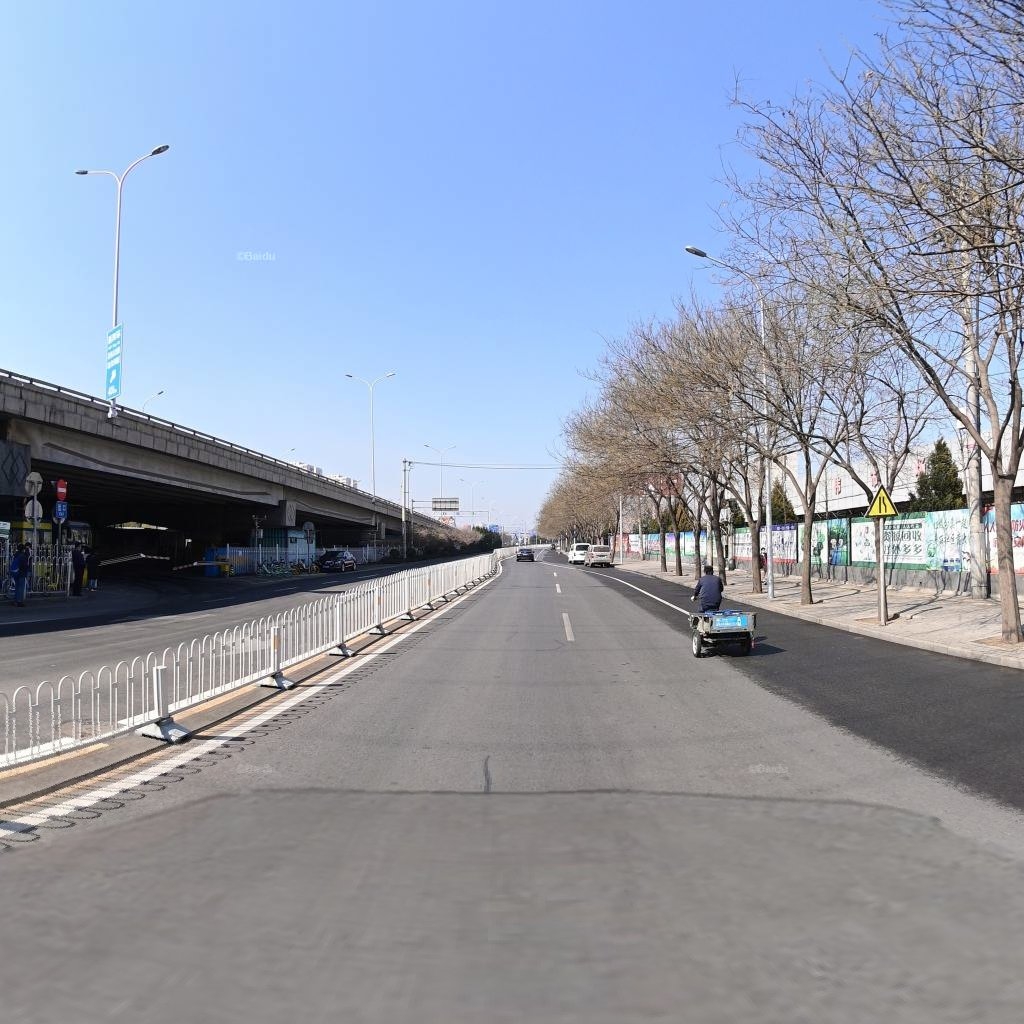
Region: Haidian
Road damage annotations: longitudinal patch, longitudinal crack